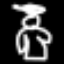
Label: angel